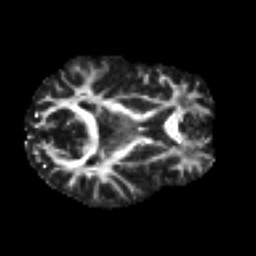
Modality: FA
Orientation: axial
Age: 37
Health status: ill
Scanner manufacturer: philips
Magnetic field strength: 3 T
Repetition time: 9 s
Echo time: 0.127 s